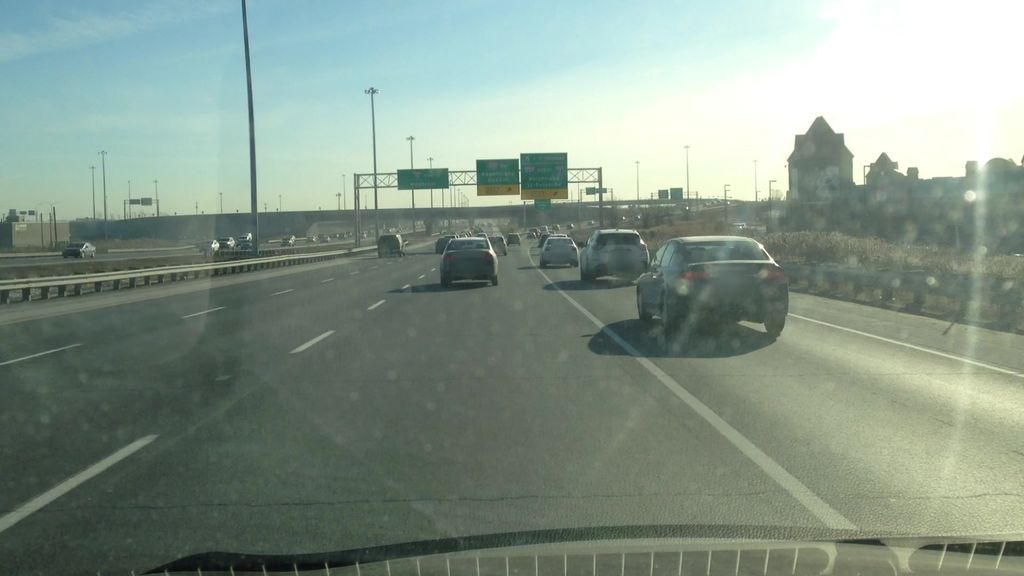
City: montreal